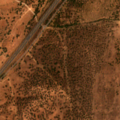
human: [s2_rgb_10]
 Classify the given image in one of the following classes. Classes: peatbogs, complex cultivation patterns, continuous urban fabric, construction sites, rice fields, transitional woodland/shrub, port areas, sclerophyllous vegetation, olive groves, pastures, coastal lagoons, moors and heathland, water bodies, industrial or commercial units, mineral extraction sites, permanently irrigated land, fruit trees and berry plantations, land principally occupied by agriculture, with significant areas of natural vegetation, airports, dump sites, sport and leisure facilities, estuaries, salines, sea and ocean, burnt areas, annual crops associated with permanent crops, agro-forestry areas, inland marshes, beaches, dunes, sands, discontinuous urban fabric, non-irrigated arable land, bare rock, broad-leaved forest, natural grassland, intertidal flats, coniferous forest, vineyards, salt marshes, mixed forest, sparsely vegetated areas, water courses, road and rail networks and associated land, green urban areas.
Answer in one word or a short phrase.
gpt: non-irrigated arable land, agro-forestry areas